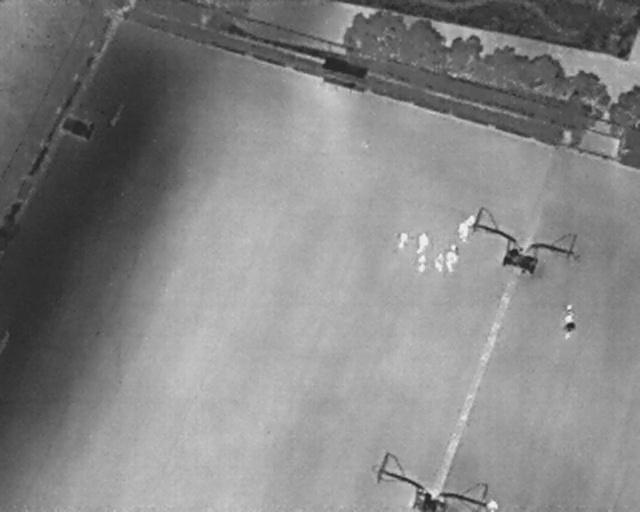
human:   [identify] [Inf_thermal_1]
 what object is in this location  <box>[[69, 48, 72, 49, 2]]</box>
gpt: <ref>1 small person at the right</ref>